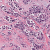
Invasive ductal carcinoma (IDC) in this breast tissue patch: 1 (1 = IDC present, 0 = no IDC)